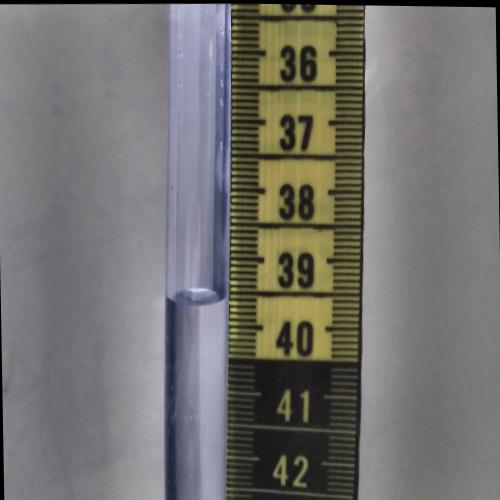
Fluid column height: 39.7 cm